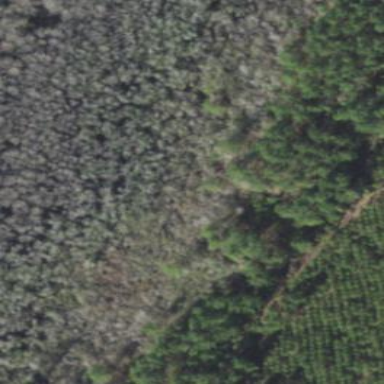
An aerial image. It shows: Woodland with needle-leaved trees.